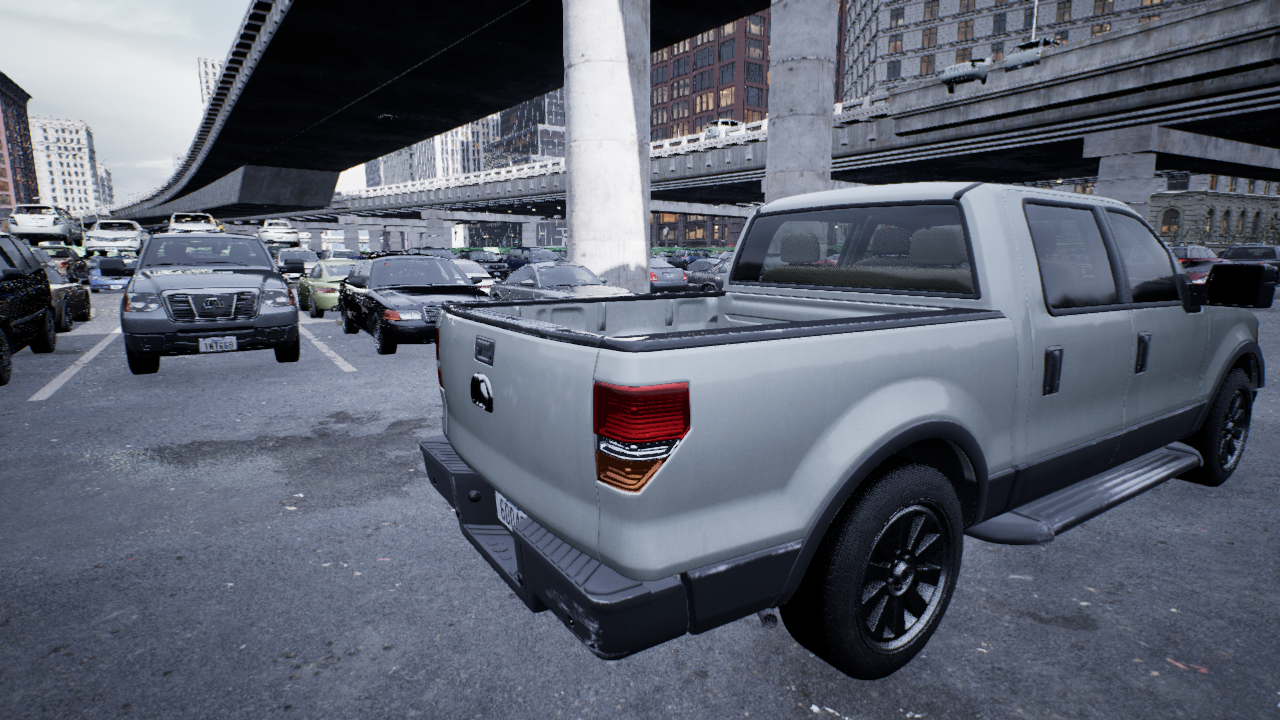
Venue: arterial
Lighting: overcast
Vehicle rig: pickup